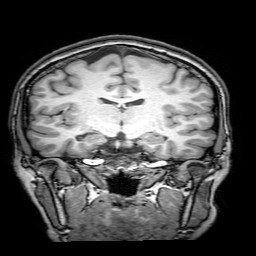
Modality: T1w
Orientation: sagittal